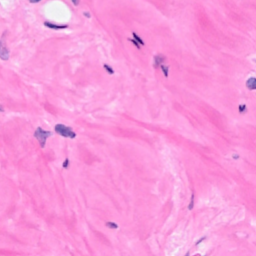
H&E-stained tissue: Breast